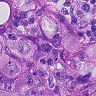
Metastatic tissue present: yes